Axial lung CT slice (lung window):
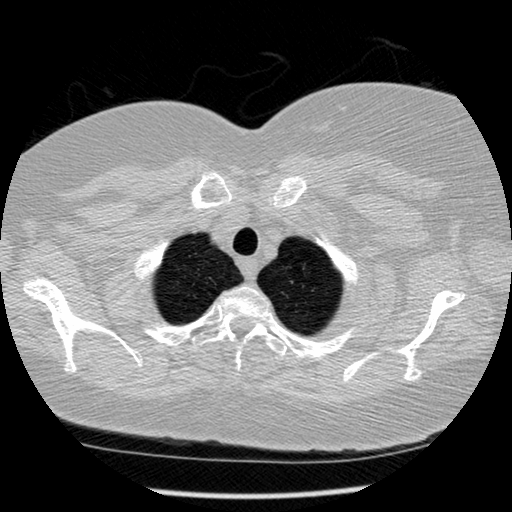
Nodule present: no